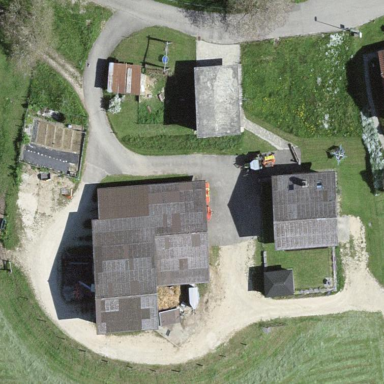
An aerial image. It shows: Farmyard area.